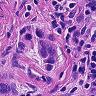
Metastatic tissue present: yes